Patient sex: M
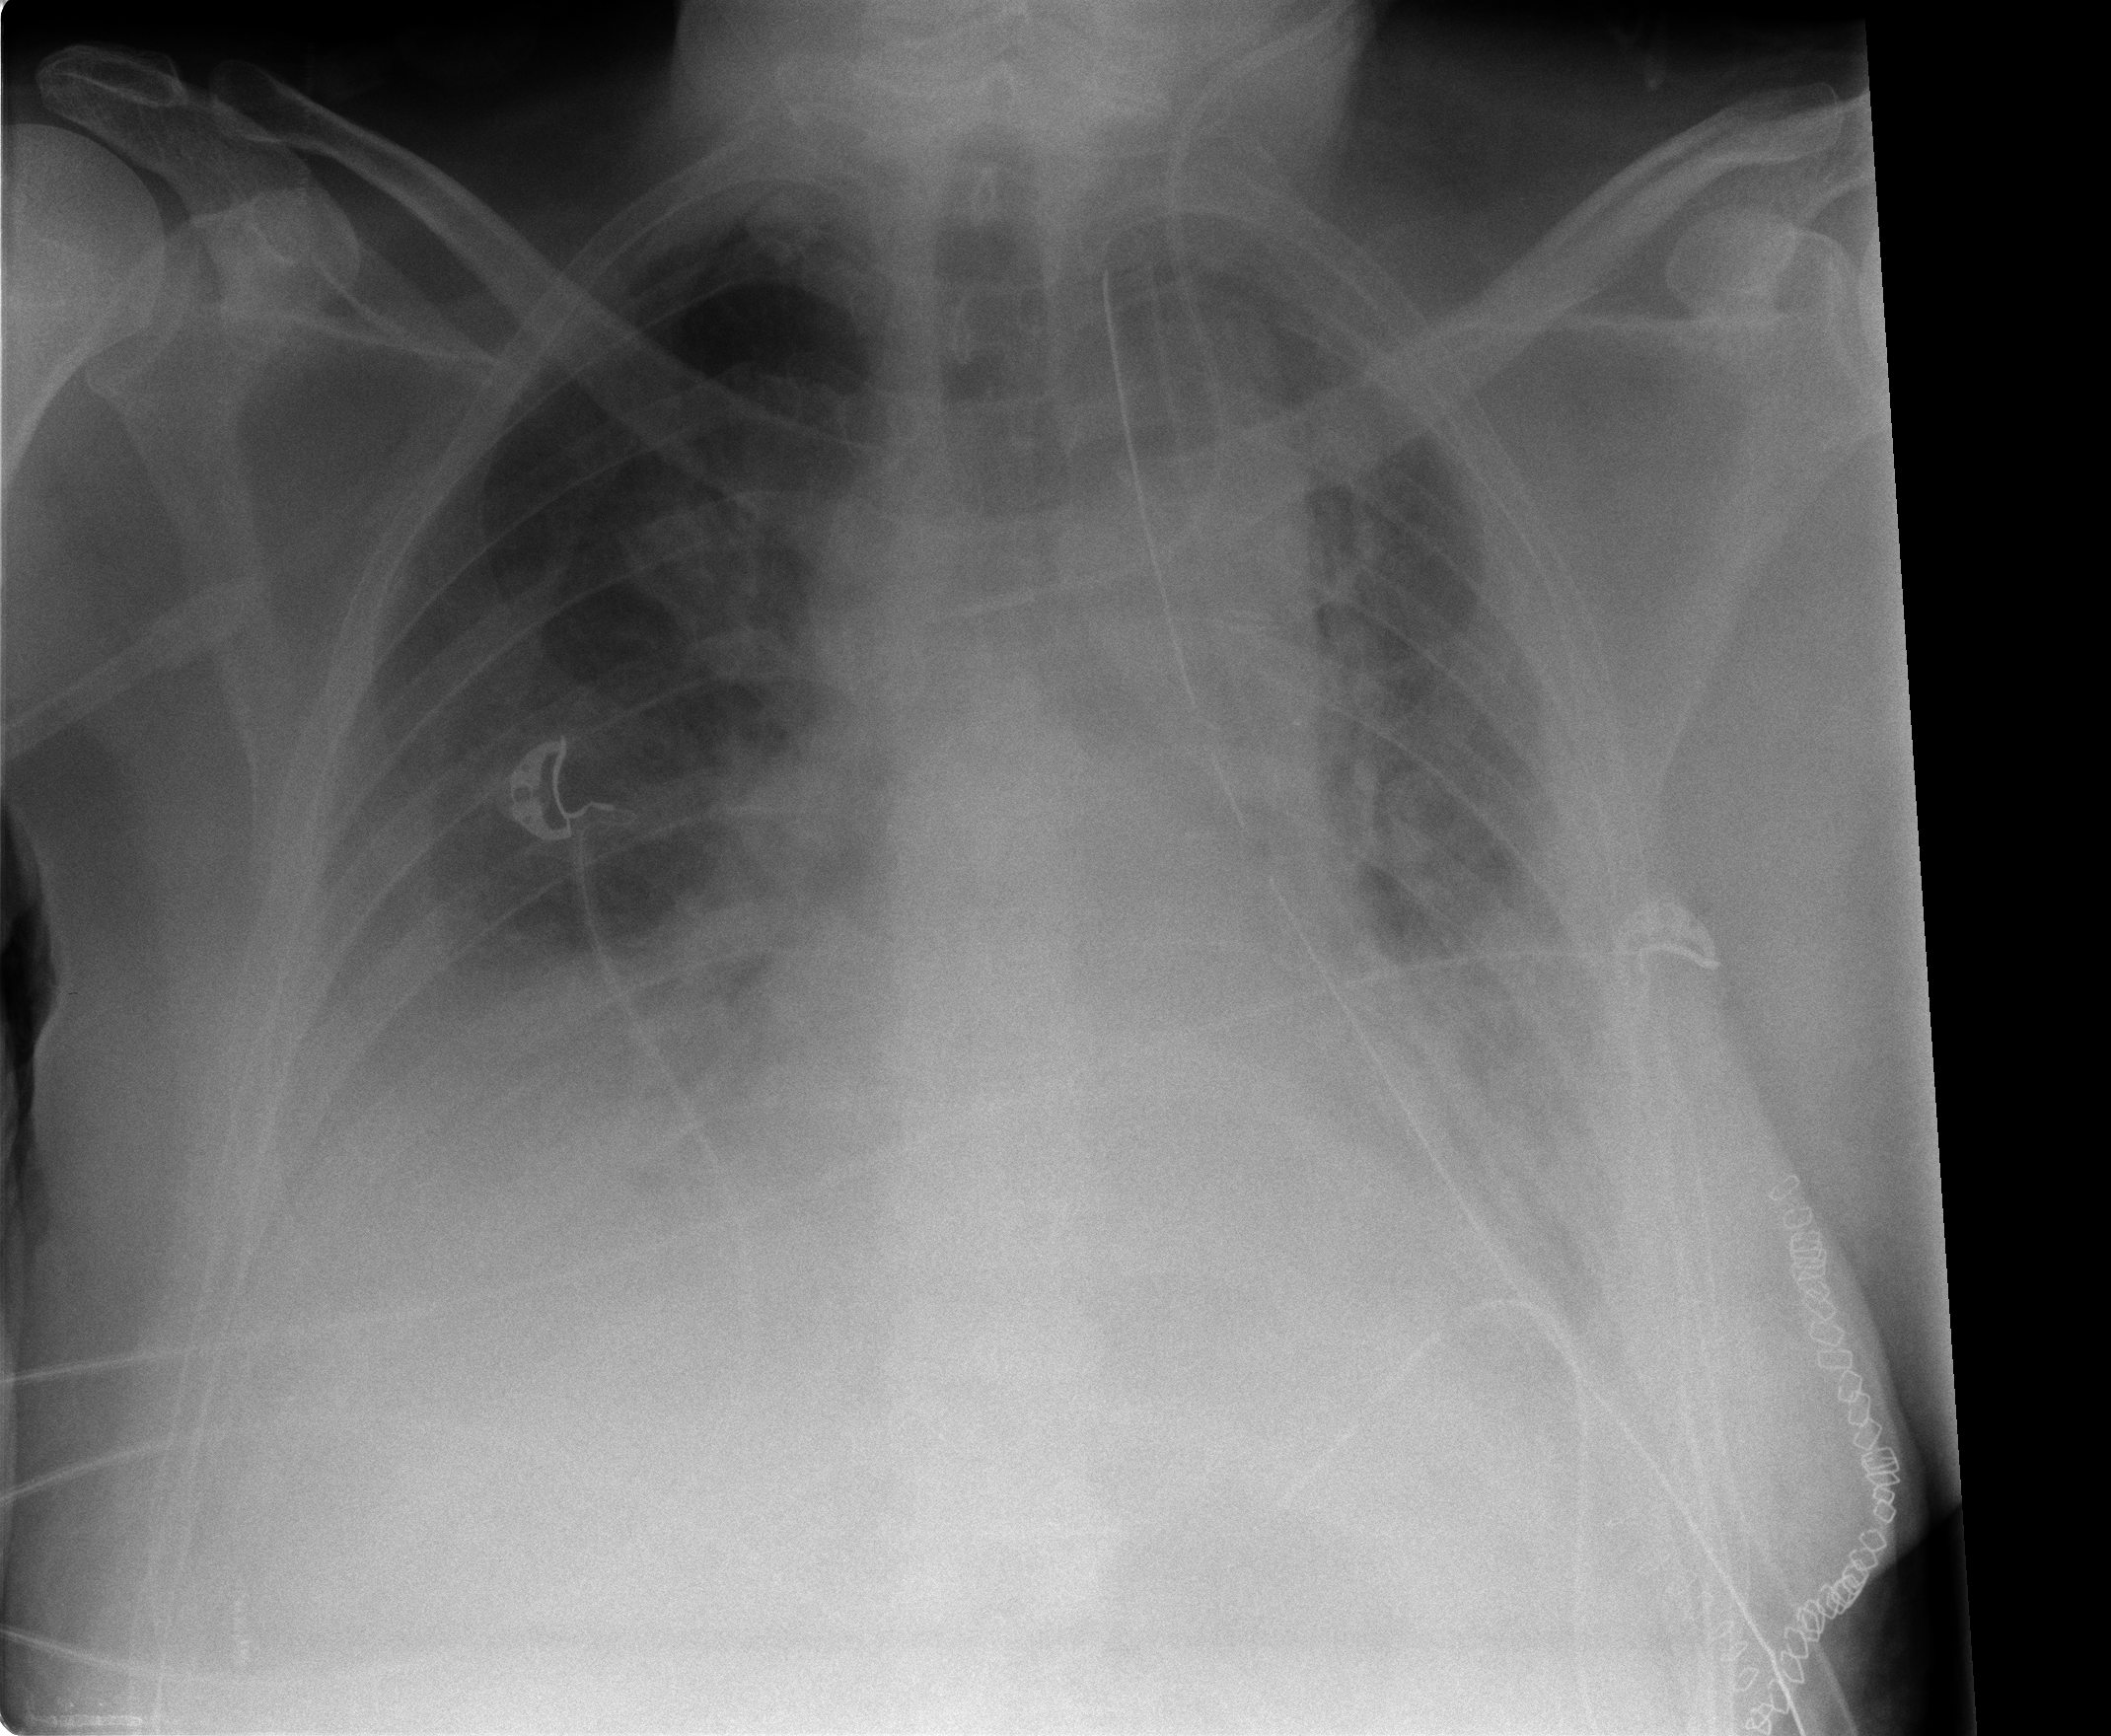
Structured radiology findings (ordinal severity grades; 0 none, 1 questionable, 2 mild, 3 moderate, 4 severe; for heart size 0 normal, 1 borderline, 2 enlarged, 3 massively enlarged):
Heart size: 2
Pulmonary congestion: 3
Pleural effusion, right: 3
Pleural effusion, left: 2
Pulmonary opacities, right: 0
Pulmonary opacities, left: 0
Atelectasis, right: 2
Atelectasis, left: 3